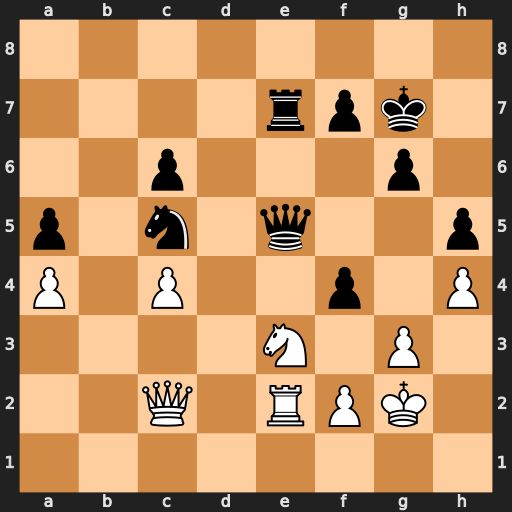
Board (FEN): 8/4rpk1/2p3p1/p1n1q2p/P1P2p1P/4N1P1/2Q1RPK1/8
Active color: w
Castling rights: -
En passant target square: -
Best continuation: Nf5+ Qxf5 Qxf5 gxf5 Rxe7